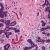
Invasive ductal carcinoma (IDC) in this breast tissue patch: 0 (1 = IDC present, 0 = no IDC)